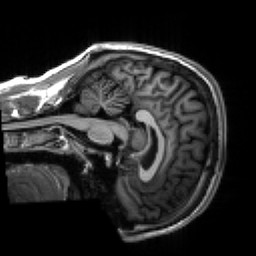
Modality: T1w
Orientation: sagittal
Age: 19
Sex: male
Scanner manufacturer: siemens
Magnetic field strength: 3 T
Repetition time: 2.3 s
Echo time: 0.00266 s